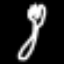
Label: fork